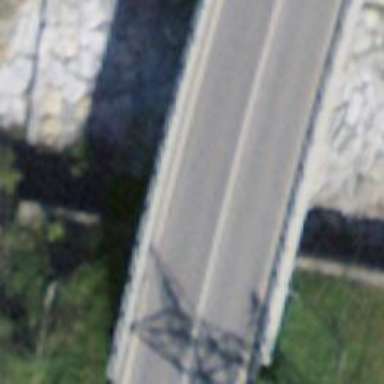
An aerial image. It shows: Secondary road on asphalt bridge.